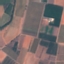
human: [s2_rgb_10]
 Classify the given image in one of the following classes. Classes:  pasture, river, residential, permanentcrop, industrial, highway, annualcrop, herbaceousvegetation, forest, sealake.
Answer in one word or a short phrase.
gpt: PermanentCrop